Question: I am making a universal app. And even though I set the autoresizing masks on some of the components I need to "group" them. I want each group to be proportionally repositioned, but not each component. Is it bad or are other ways than add them to invisible UIView's so I can group them.

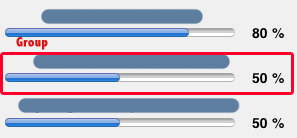
Answer: i would say you could create a grouped control :) or something similar. Then you can add all your subviews as you suggested to this grouped control, then you resize this group control ...
I believe there is nothing wrong with this solution, unless you do not overuse it, and say add 100 grouped views ... that's a bit of an overhead, and i would choose another solution.
However if you add only of couple of them i would go for it ...